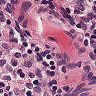
Metastatic tissue present: no